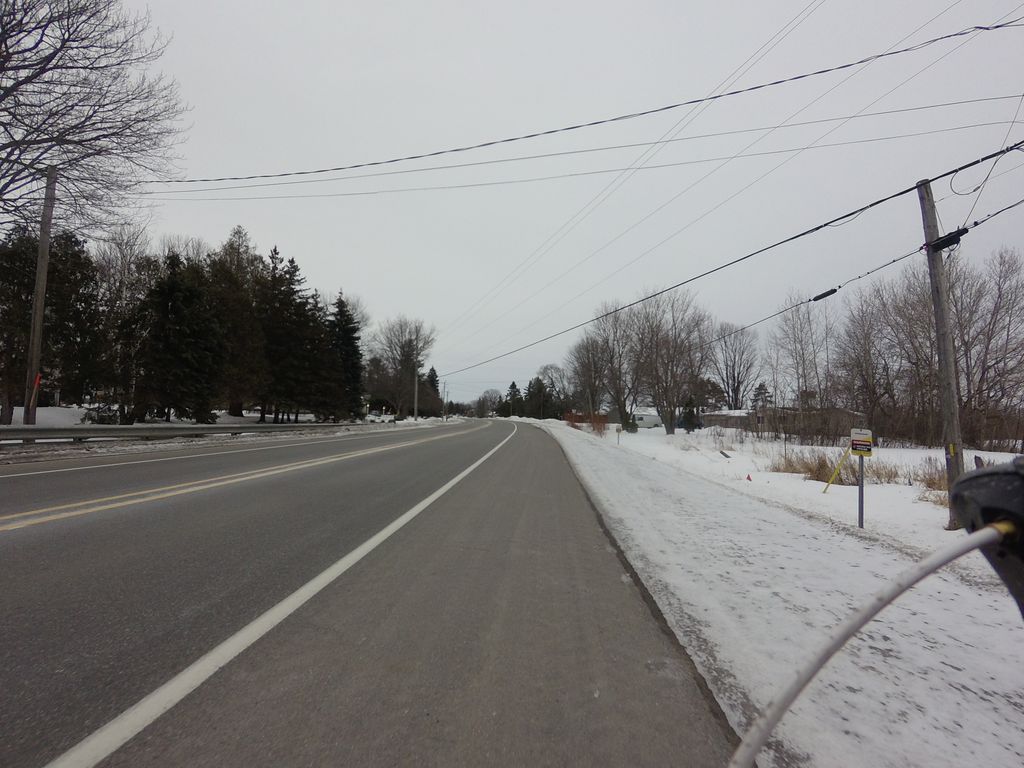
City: ottawa-gatineau